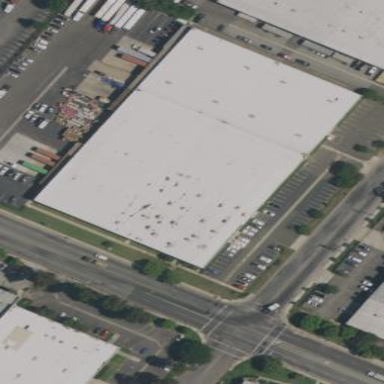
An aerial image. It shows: Industrial building.